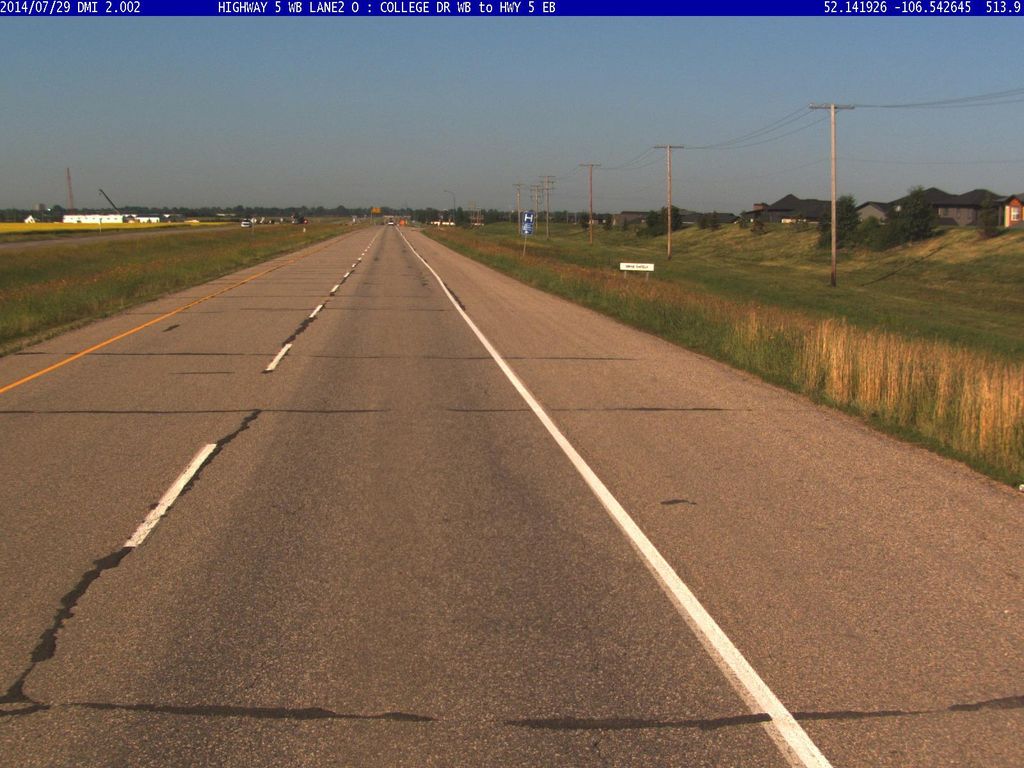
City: saskatoon